Question: I have the following classes generated by the Reverse engineering tool (Entity Framework Power Tools):

'''
public class User
{
public User()
{
this.Areas = new List<Area>();
this.Areas1 = new List<Area>();
this.Areas2 = new List<Area>();
this.Areas3 = new List<Area>();
this.Companies = new List<Company>();
}
public int UserID { get; set; }
public string Name { get; set; }
public string Login { get; set; }
public string Password { get; set; }
public bool ActiveDirectory { get; set; }
public string Language { get; set; }
public string Email { get; set; }
public System.DateTime ValidFrom { get; set; }
public System.DateTime ValidTo { get; set; }
public bool AllAreas { get; set; }
public virtual ICollection<Area> Areas { get; set; }
public virtual ICollection<Area> Areas1 { get; set; }
public virtual ICollection<Area> Areas2 { get; set; }
public virtual ICollection<Area> Areas3 { get; set; }
public virtual ICollection<Company> Companies { get; set; }
}
public class Area
{
public Area()
{
this.Users = new List<User>();
}
public int AreaID { get; set; }
public string AreaNL { get; set; }
public string AreaFR { get; set; }
public string ExternalID { get; set; }
public int CompanyID { get; set; }
public int AreaManagerID { get; set; }
public int DistrictManagerID { get; set; }
public int VAID { get; set; }
public virtual User User { get; set; }
public virtual Company Company { get; set; }
public virtual User User1 { get; set; }
public virtual User User2 { get; set; }
public virtual ICollection<User> Users { get; set; }
}
'''
And the constructors of the mapping files:
'''
public UserMap()
{
// Primary Key
this.HasKey(t => t.UserID);
// Properties
this.Property(t => t.Name)
.IsRequired()
.HasMaxLength(100);
this.Property(t => t.Login)
.IsRequired()
.HasMaxLength(50);
this.Property(t => t.Password)
.IsRequired()
.HasMaxLength(50);
this.Property(t => t.Language)
.IsRequired()
.HasMaxLength(2);
this.Property(t => t.Email)
.IsRequired()
.HasMaxLength(150);
// Table & Column Mappings
this.ToTable("AreaManager");
this.Property(t => t.UserID).HasColumnName("UserID");
this.Property(t => t.Name).HasColumnName("Name");
this.Property(t => t.Login).HasColumnName("Login");
this.Property(t => t.Password).HasColumnName("Password");
this.Property(t => t.ActiveDirectory).HasColumnName("ActiveDirectory");
this.Property(t => t.Language).HasColumnName("Language");
this.Property(t => t.Email).HasColumnName("Email");
this.Property(t => t.ValidFrom).HasColumnName("ValidFrom");
this.Property(t => t.ValidTo).HasColumnName("ValidTo");
this.Property(t => t.AllAreas).HasColumnName("AllAreas");
}
public AreaMap()
{
// Primary Key
this.HasKey(t => t.AreaID);
// Properties
this.Property(t => t.AreaNL)
.IsRequired()
.HasMaxLength(50);
this.Property(t => t.AreaFR)
.IsRequired()
.HasMaxLength(50);
this.Property(t => t.ExternalID)
.HasMaxLength(50);
// Table & Column Mappings
this.ToTable("Area");
this.Property(t => t.AreaID).HasColumnName("AreaID");
this.Property(t => t.AreaNL).HasColumnName("AreaNL");
this.Property(t => t.AreaFR).HasColumnName("AreaFR");
this.Property(t => t.ExternalID).HasColumnName("ExternalID");
this.Property(t => t.CompanyID).HasColumnName("CompanyID");
this.Property(t => t.AreaManagerID).HasColumnName("AreaManagerID");
this.Property(t => t.DistrictManagerID).HasColumnName("DistrictManagerID");
this.Property(t => t.VAID).HasColumnName("VAID");
// Relationships
this.HasMany(t => t.Users)
.WithMany(t => t.Areas3)
.Map(m =>
{
m.ToTable("UserArea");
m.MapLeftKey("AreaID");
m.MapRightKey("UserID");
});
this.HasRequired(t => t.User)
.WithMany(t => t.Areas)
.HasForeignKey(d => d.AreaManagerID);
this.HasRequired(t => t.Company)
.WithMany(t => t.Areas)
.HasForeignKey(d => d.CompanyID);
this.HasRequired(t => t.User1)
.WithMany(t => t.Areas1)
.HasForeignKey(d => d.DistrictManagerID);
this.HasRequired(t => t.User2)
.WithMany(t => t.Areas2)
.HasForeignKey(d => d.VAID);
}
'''
Now if I try to do the following:
'''
using (var ctx = new FCTestContext())
{
// Step 1: add user
var user = new User
{
ActiveDirectory = false,
Login = "Joske",
Email = "tst@abc.com",
Password = "sdfsdff",
Name = "JoskeVermeulen",
Language = "NL"
};
// Step 2: add an Area
Company company = new Company { Active = true, CompanyName = "CompanyTest" };
Area area = new Area
{
AreaFR = "Anvers",
AreaNL = "Antwerpen",
Company = company,
User = user
};
ctx.Areas.Add(area);
try
{
ctx.SaveChanges();
}
catch (DbEntityValidationException dbEx)
{
foreach (DbEntityValidationResult validationErrors in dbEx.EntityValidationErrors)
{
foreach (DbValidationError validationError in validationErrors.ValidationErrors)
{
//Trace.TraceInformation("Property: {0} Error: {1}", validationError.PropertyName, validationError.ErrorMessage);
Console.WriteLine("Property: {0} Error: {1}", validationError.PropertyName,
validationError.ErrorMessage);
}
}
}
catch (Exception ex)
{
Console.WriteLine(ex.Message);
for (Exception eCurrent = ex; eCurrent != null; eCurrent = eCurrent.InnerException)
{
Console.WriteLine(eCurrent.Message);
}
}
Console.ReadLine();
'''
It gives me the error:
Invalid object name dbo.AreaManager. I have clearly not that table and also not the intent on adding it. I should only provide the 3 foreign keys for each manager one and a user should also be able to see all areas.
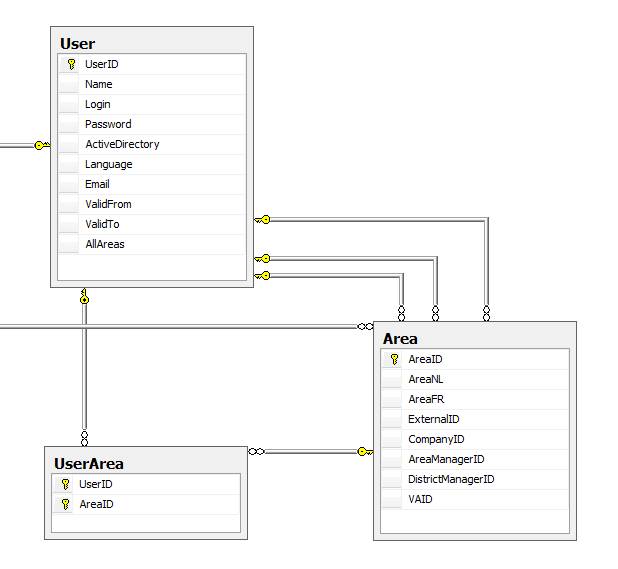
Answer: And just after jotting everything down and going over the code again after posting one sees where the culprit is :-(.
It's in the line
'''
this.ToTable("AreaManager");
'''
For some reason the tools have generated it like that to be mapped as such in the database. Changing it to
'''
this.ToTable("User");
'''
Made it work.